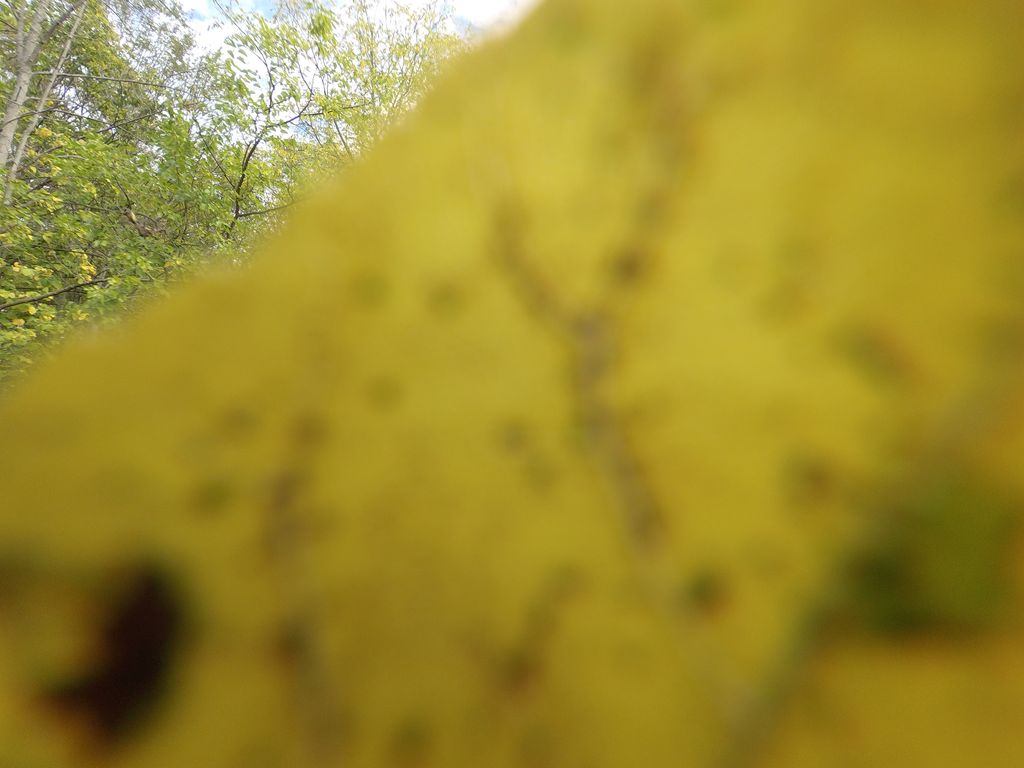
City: hamilton